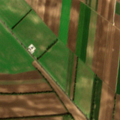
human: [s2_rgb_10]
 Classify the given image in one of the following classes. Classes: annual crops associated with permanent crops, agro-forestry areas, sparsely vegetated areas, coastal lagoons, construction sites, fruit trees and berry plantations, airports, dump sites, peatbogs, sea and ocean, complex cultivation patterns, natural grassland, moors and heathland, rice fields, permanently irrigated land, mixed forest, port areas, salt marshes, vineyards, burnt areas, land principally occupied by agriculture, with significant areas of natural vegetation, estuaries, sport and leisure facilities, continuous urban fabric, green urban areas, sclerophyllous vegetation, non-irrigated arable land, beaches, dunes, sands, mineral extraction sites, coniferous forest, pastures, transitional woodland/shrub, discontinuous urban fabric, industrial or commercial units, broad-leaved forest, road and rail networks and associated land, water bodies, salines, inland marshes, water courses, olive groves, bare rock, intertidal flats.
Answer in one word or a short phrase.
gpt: non-irrigated arable land